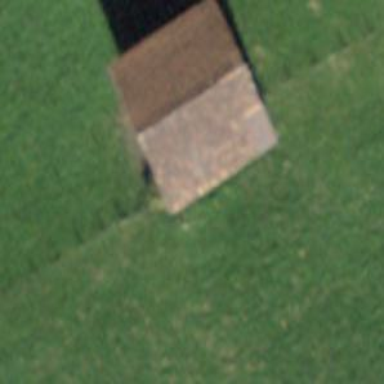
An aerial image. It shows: Barn.